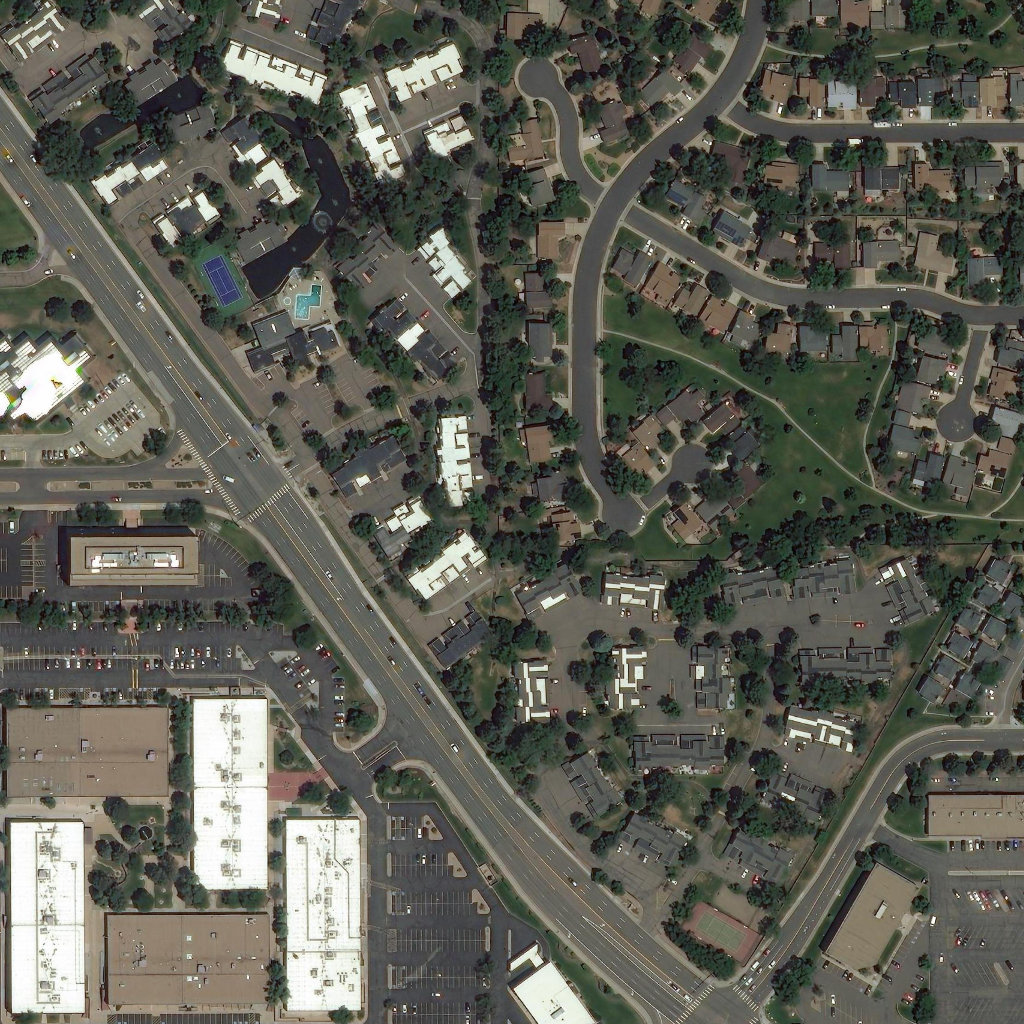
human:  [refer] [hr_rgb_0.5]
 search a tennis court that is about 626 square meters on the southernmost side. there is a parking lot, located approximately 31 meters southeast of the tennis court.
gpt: <box>[[66, 87, 74, 94, 0]]</box>